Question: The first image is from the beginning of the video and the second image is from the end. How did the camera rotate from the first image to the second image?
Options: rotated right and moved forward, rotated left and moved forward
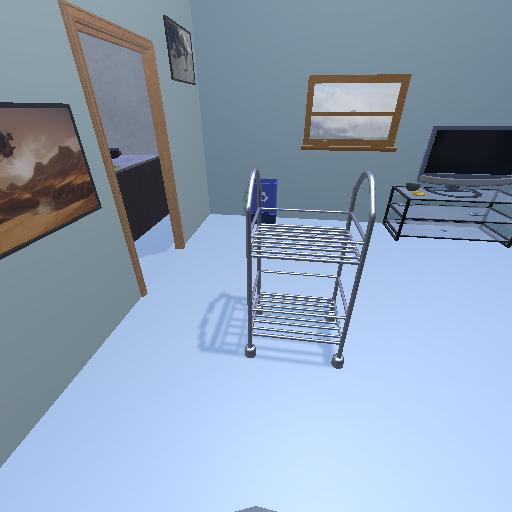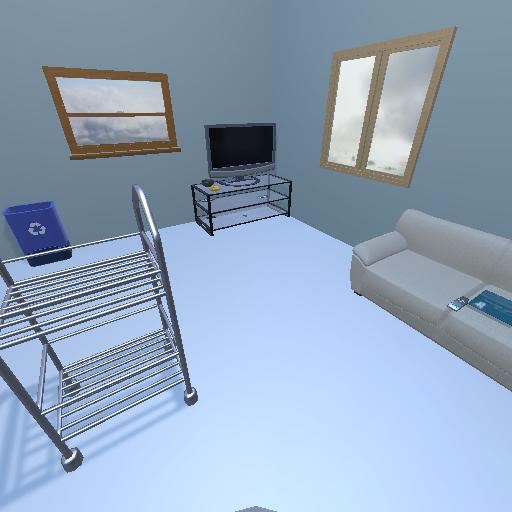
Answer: rotated right and moved forward